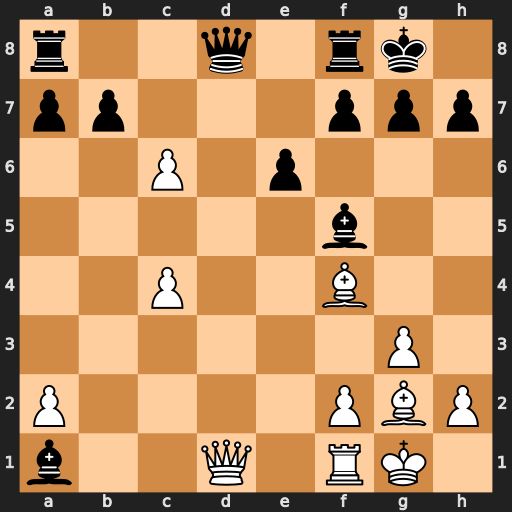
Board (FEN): r2q1rk1/pp3ppp/2P1p3/5b2/2P2B2/6P1/P4PBP/b2Q1RK1
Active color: w
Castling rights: -
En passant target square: -
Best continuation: cxb7 Qxd1 Rxd1